Question: How can I resize the MPMoviePlayerController dynamically to fix all the size of screens for iPhone/iPad (both portrait & landscape)?
this is my code:
'''
- (void)viewDidLoad
{
[super viewDidLoad];
UIBarButtonItem *about = [[UIBarButtonItem alloc] initWithTitle:@"About" style:UIBarButtonItemStyleDone target:self action:@selector(openPopup)];
self.navigationItem.leftBarButtonItem = about;
NSURL *streamURL = [NSURL URLWithString:@"http:/streamUrl/playlist.m3u8"];
_streamPlayer = [[MPMoviePlayerController alloc] initWithContentURL:streamURL];
self.streamPlayer.controlStyle = MPMovieControlStyleEmbedded;
[self.view addSubview: self.streamPlayer.view];
[self.streamPlayer play];
}
'''
I also tried to add
'''
[self.streamPlayer.view setFrame:self.view.bounds];
'''
but this makes the video is not fix to screen as shown in screenshot

How can I make it fix all screens of all different devices?
Thanks in advance.
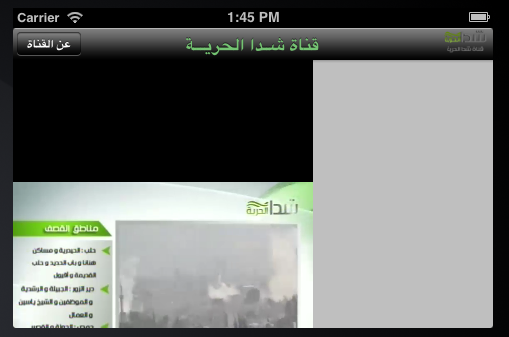
Answer: The best solution I found is to use the following
'''
CGFloat width = [UIScreen mainScreen].bounds.size.width;
CGFloat height = [UIScreen mainScreen].bounds.size.height;
[self.streamPlayer.view setFrame:CGRectMake(10, 10 ,height-20, width-70)];
'''